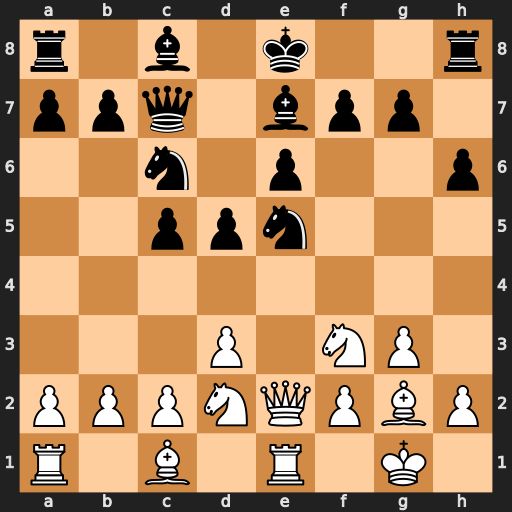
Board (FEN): r1b1k2r/ppq1bpp1/2n1p2p/2ppn3/8/3P1NP1/PPPNQPBP/R1B1R1K1
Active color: w
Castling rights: kq
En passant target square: -
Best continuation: Nxe5 Nxe5 Qxe5 Qxe5 Rxe5